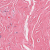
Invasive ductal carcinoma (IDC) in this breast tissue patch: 0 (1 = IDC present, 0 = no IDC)